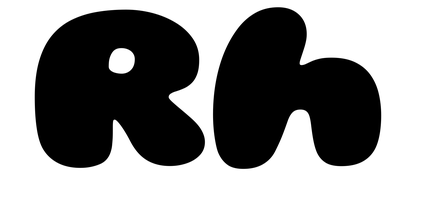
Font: Gluten_Black